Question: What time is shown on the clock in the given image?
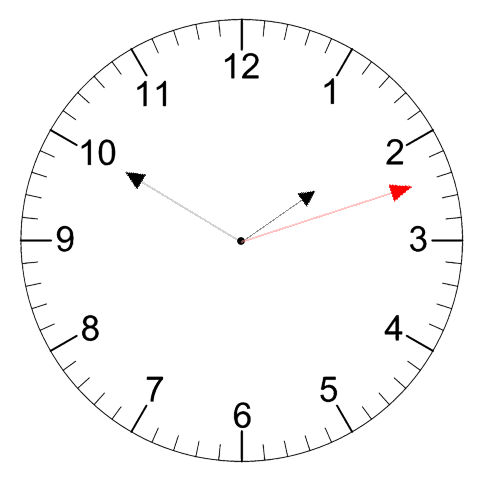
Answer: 01:50:12